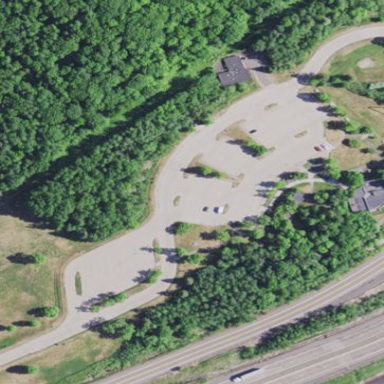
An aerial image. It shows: Rest area on the road.